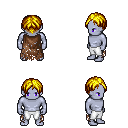
a pixel art fantasy rpg character, male body template, dark elf, purple skin, brown tattered cape, white pants, blonde parted hairstyle, four views (front, back, left, right), 2x2 character sprite sheet, small pixel art, hard edges, no anti-aliasing